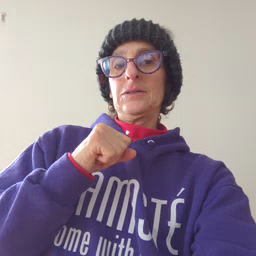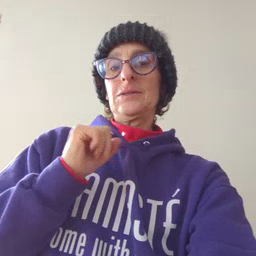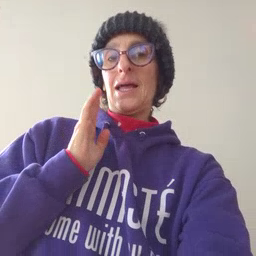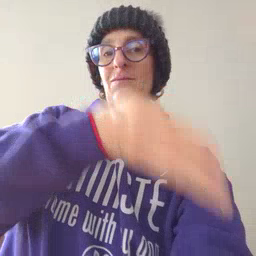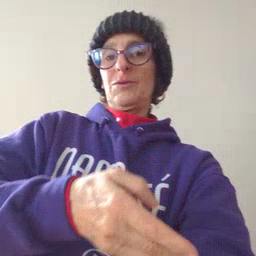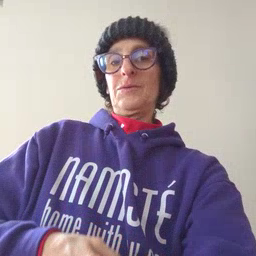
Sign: after